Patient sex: M
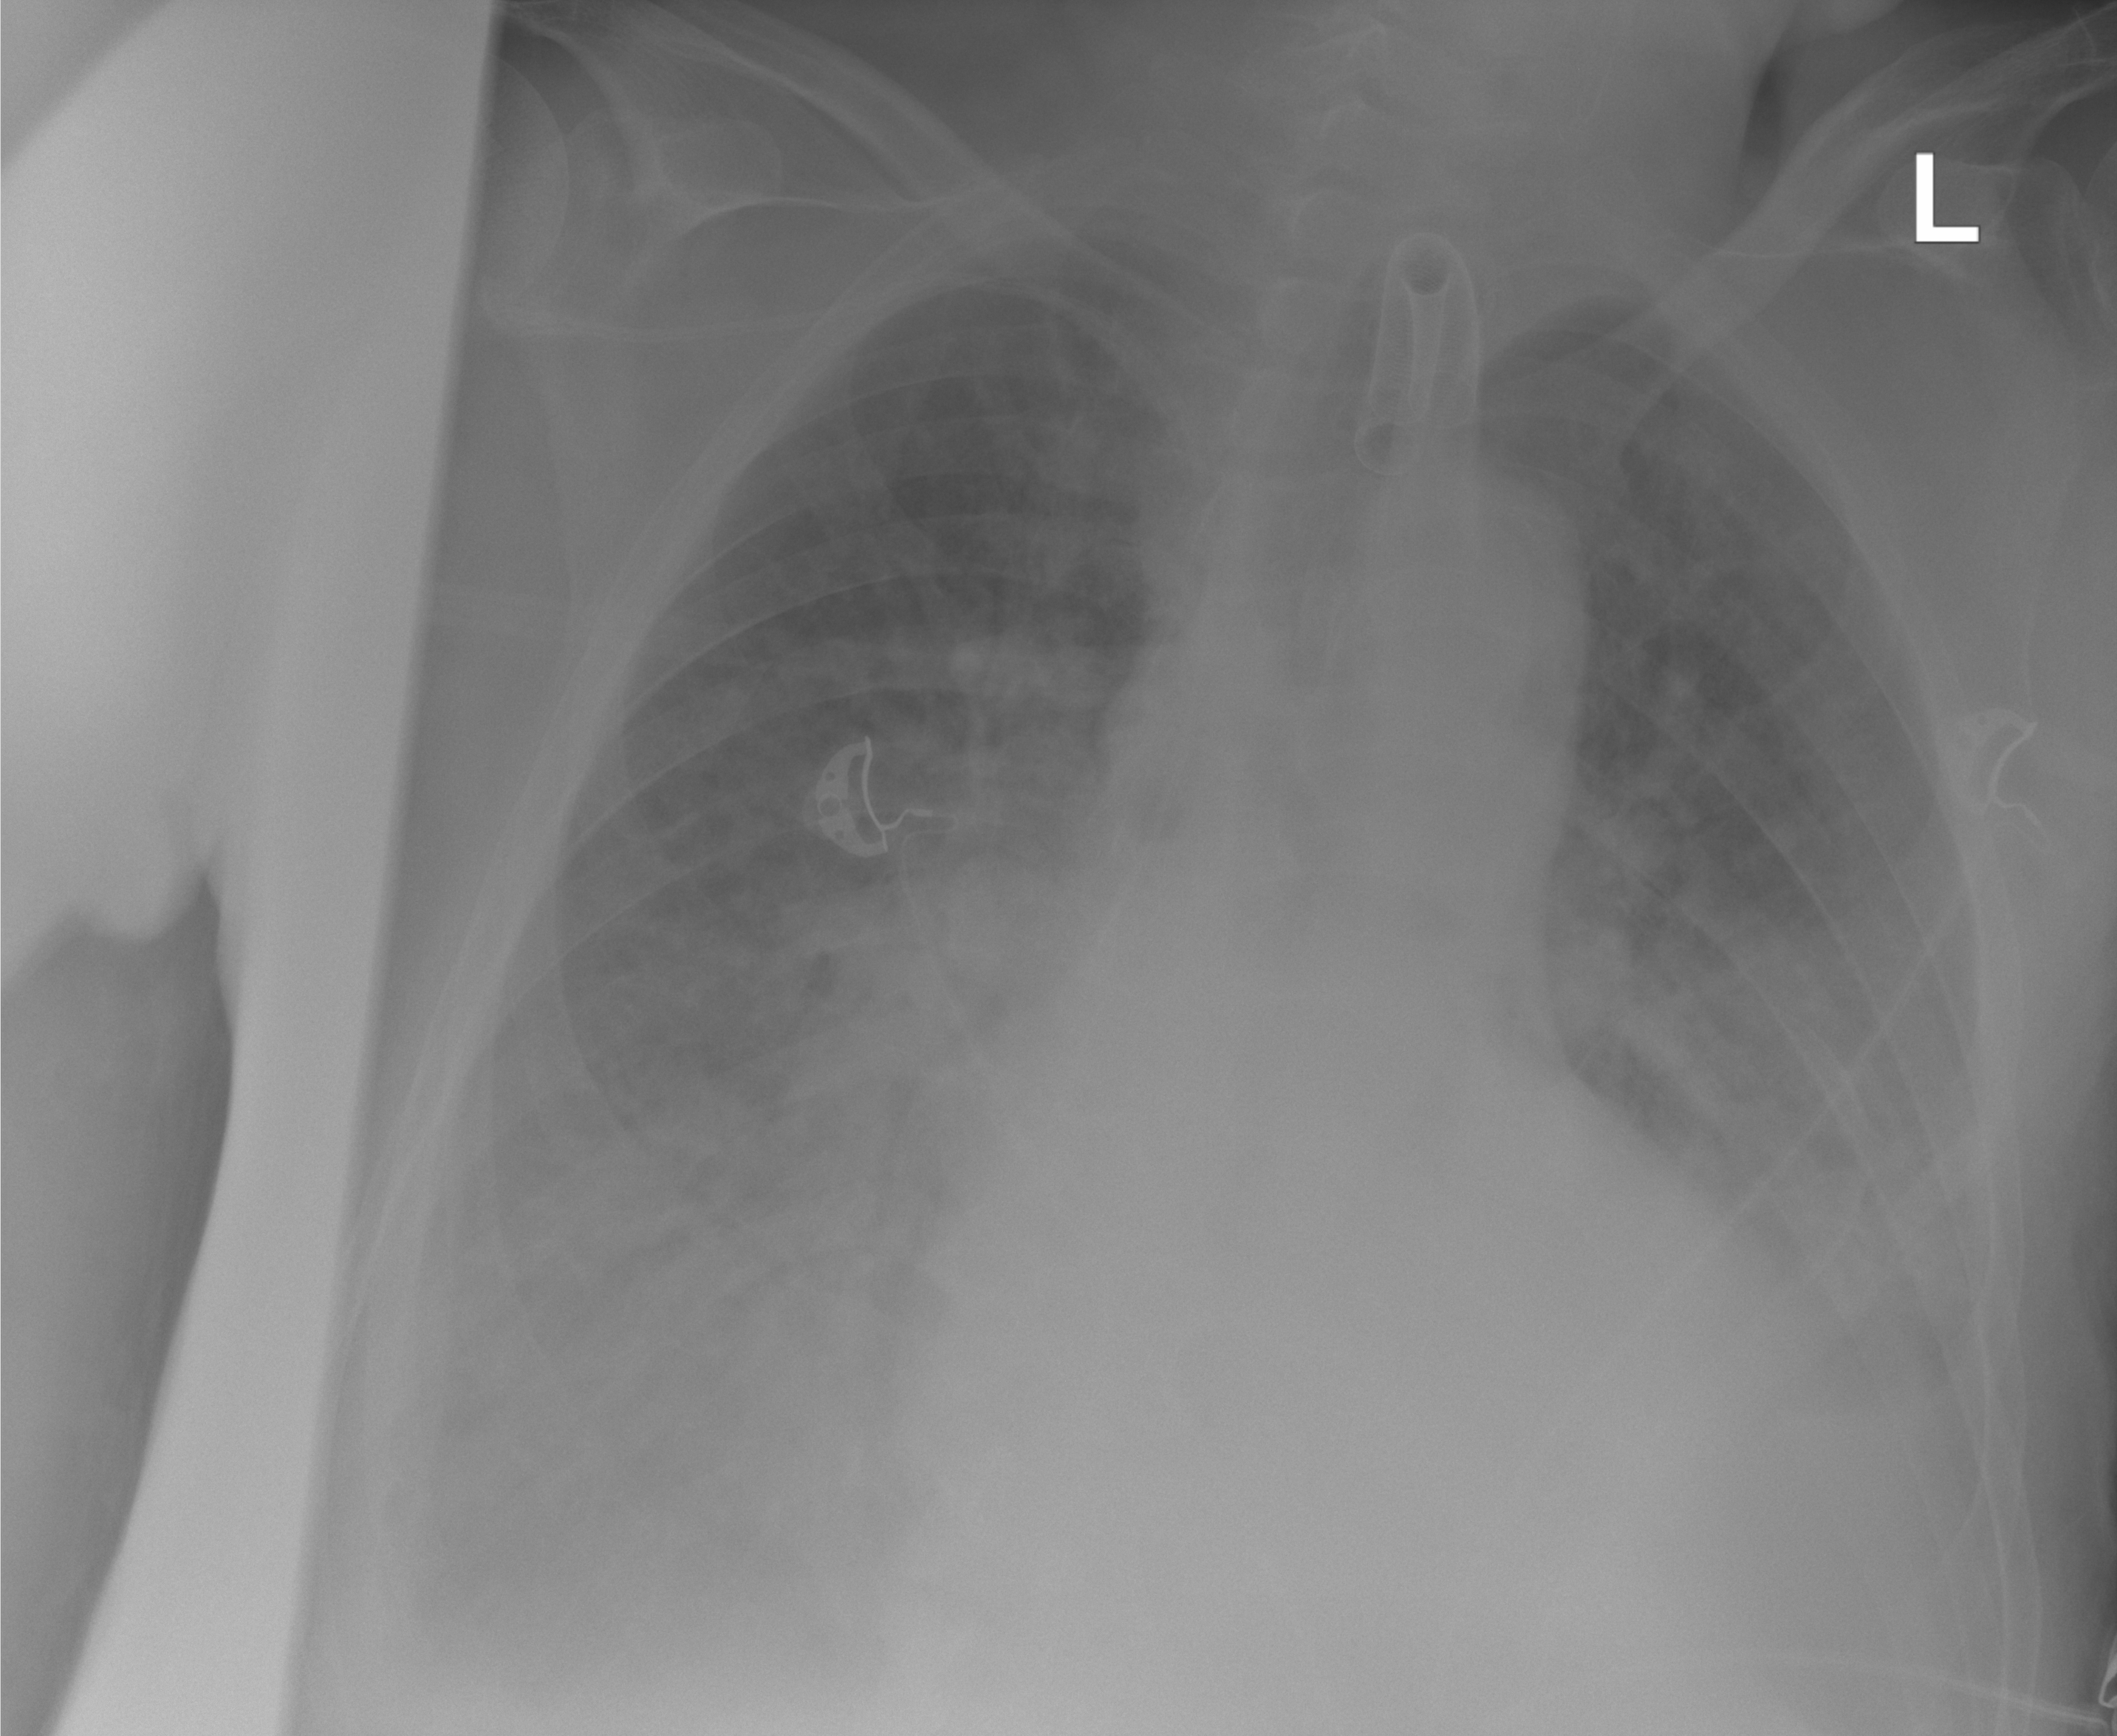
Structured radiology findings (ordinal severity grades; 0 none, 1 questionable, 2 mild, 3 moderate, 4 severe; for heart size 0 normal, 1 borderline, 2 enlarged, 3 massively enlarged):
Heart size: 2
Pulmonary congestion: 2
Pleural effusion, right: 2
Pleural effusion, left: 2
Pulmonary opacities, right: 1
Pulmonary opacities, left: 1
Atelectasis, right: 2
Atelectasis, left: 2